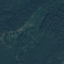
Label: Forest